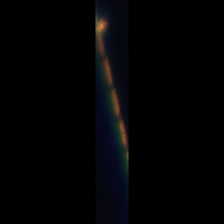
Taxon: Psuedo-nitzschia
Group: Diatoms